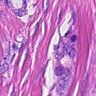
Metastatic tissue present: yes